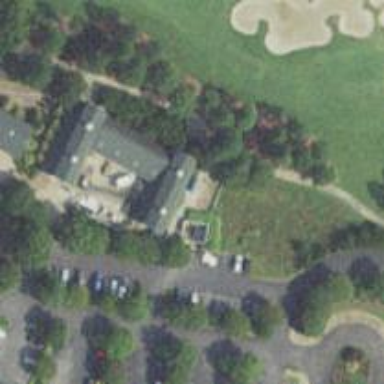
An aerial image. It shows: Golf cartpath that is also road path.